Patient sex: M
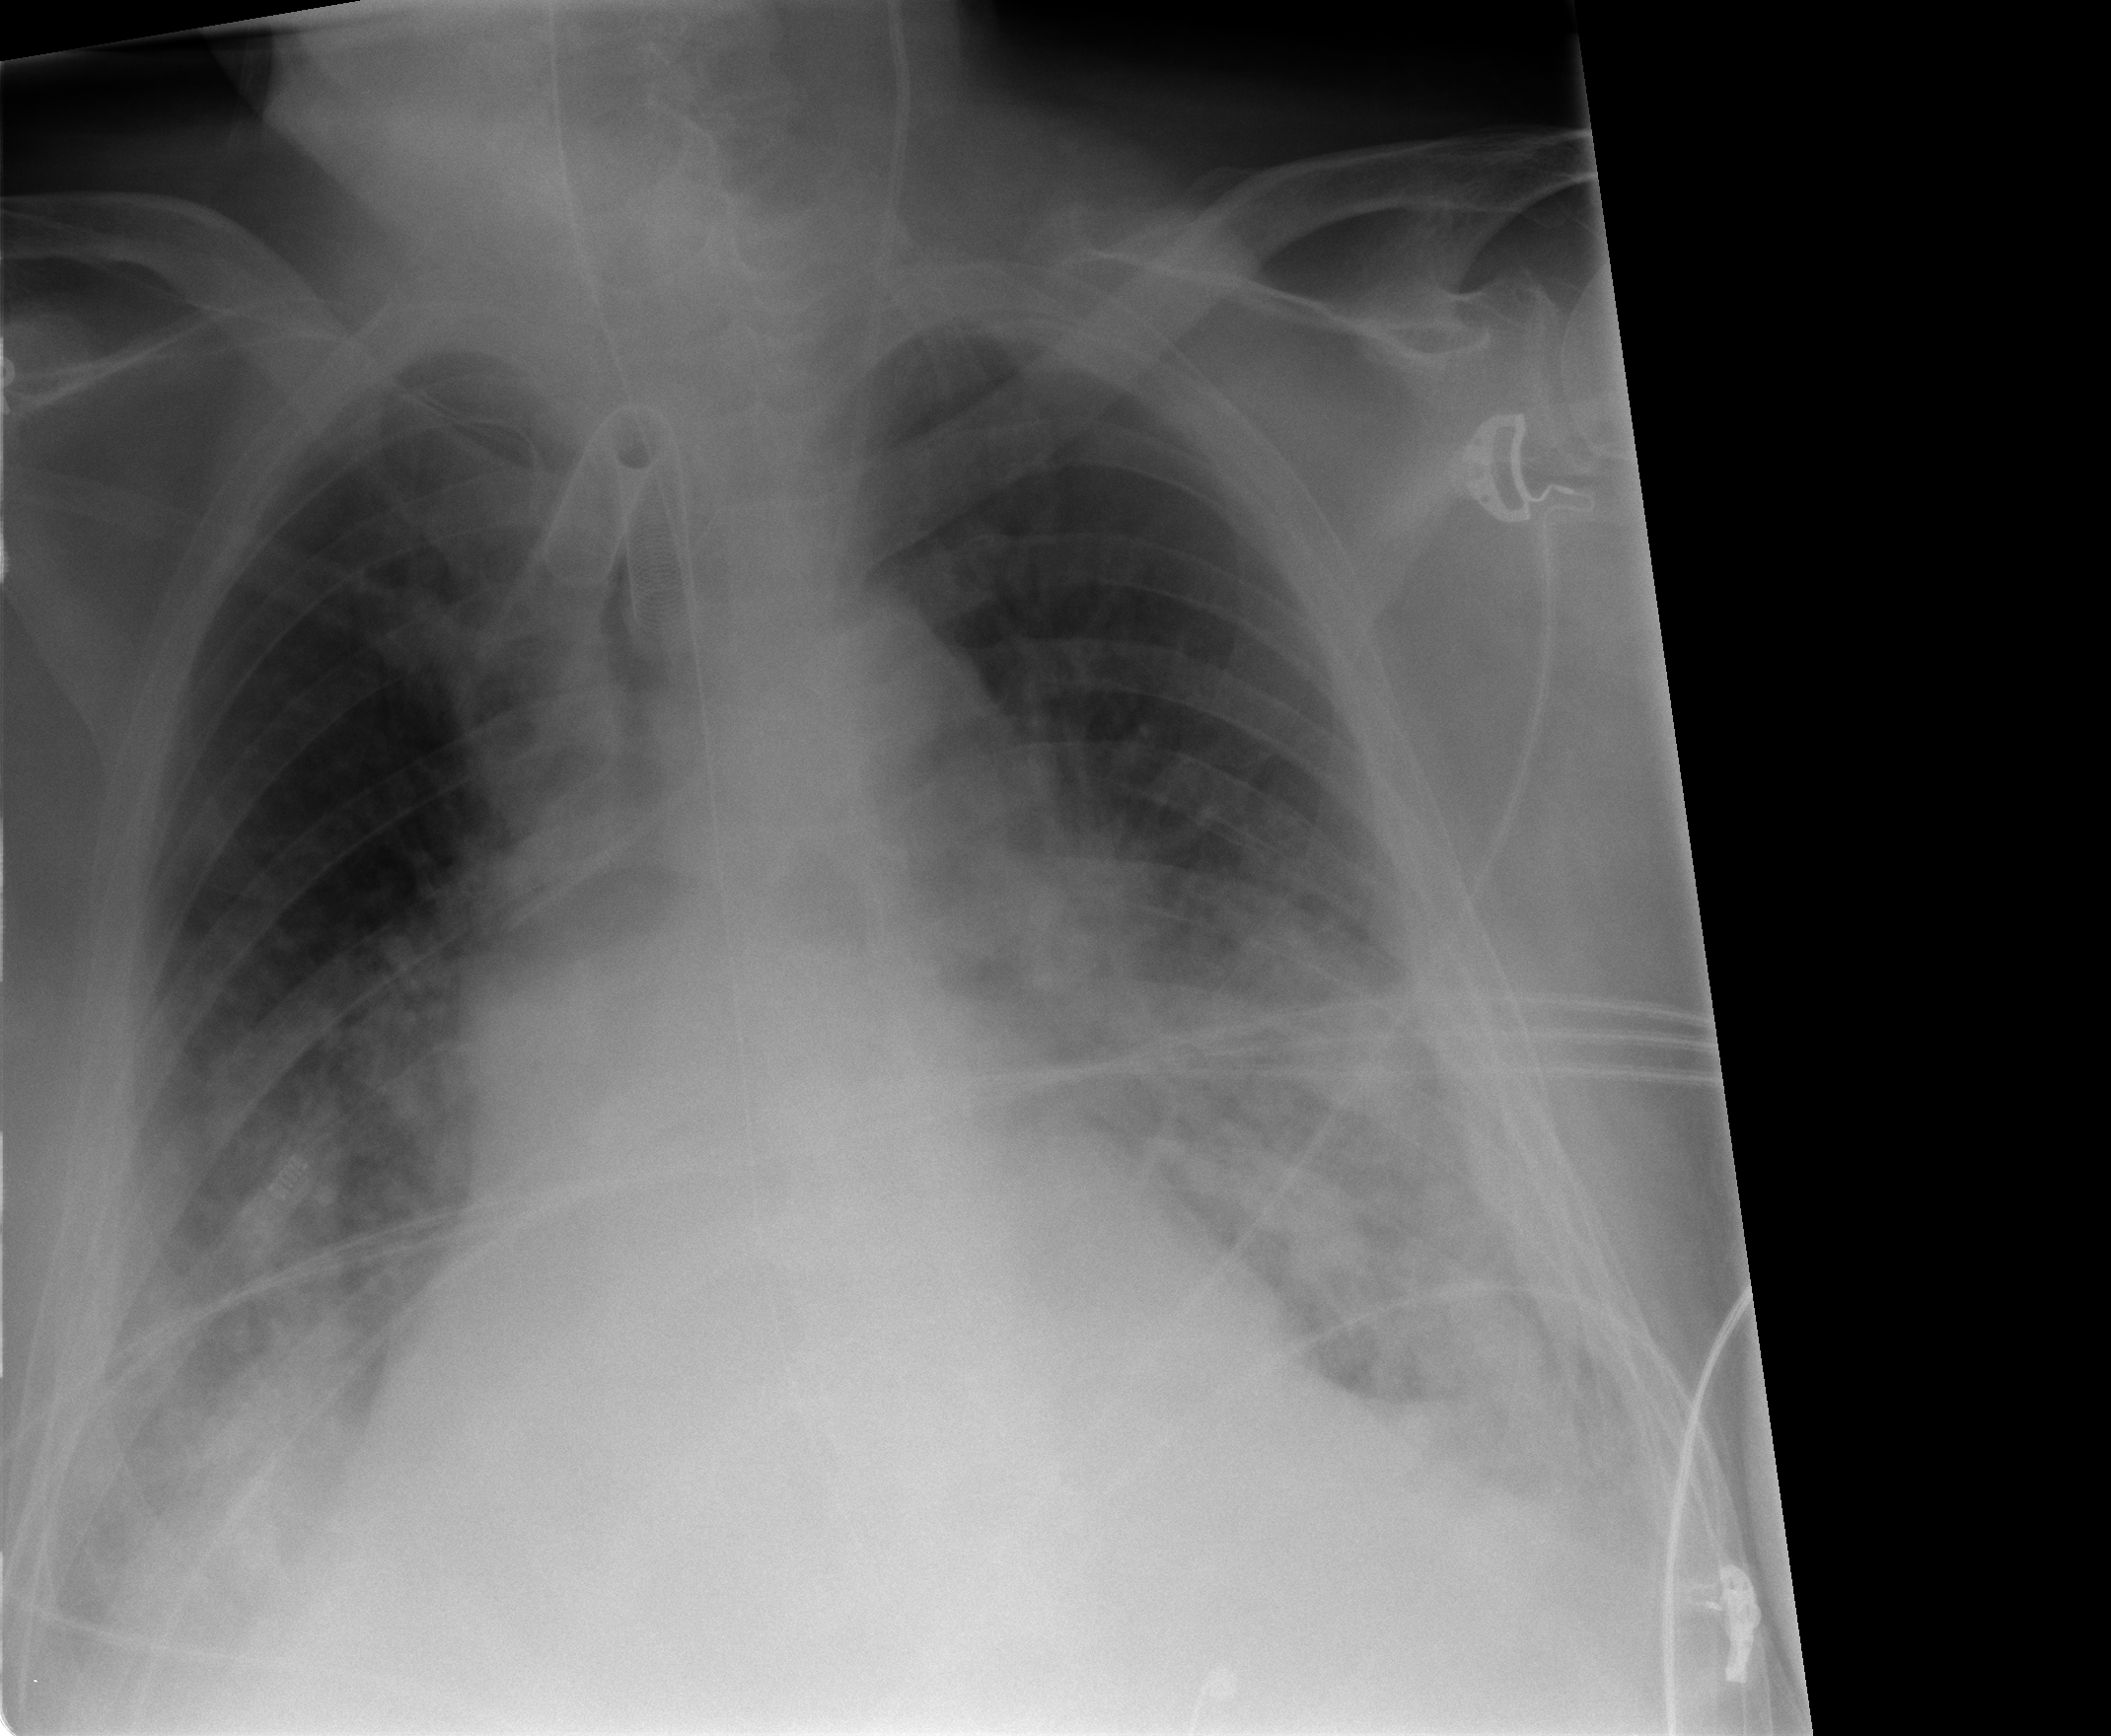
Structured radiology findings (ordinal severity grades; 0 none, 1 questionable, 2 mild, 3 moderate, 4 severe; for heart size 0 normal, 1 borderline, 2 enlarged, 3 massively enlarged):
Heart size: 2
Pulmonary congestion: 2
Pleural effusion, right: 2
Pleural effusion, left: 2
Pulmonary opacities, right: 3
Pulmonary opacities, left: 3
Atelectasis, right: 2
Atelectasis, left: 2